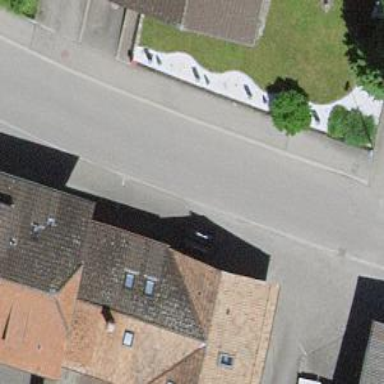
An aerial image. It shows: Smooth asphalt road in residential area.